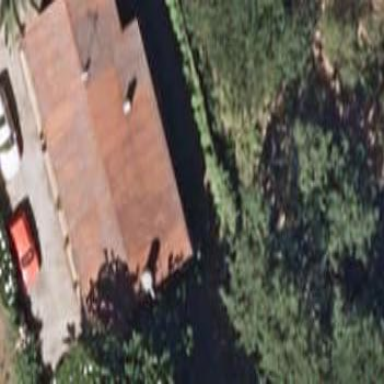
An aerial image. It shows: Simple and straightforward house.